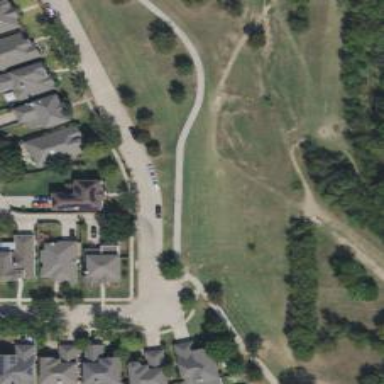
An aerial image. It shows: Disc golf course.